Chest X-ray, AP view. Patient: 25 years old, sex M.
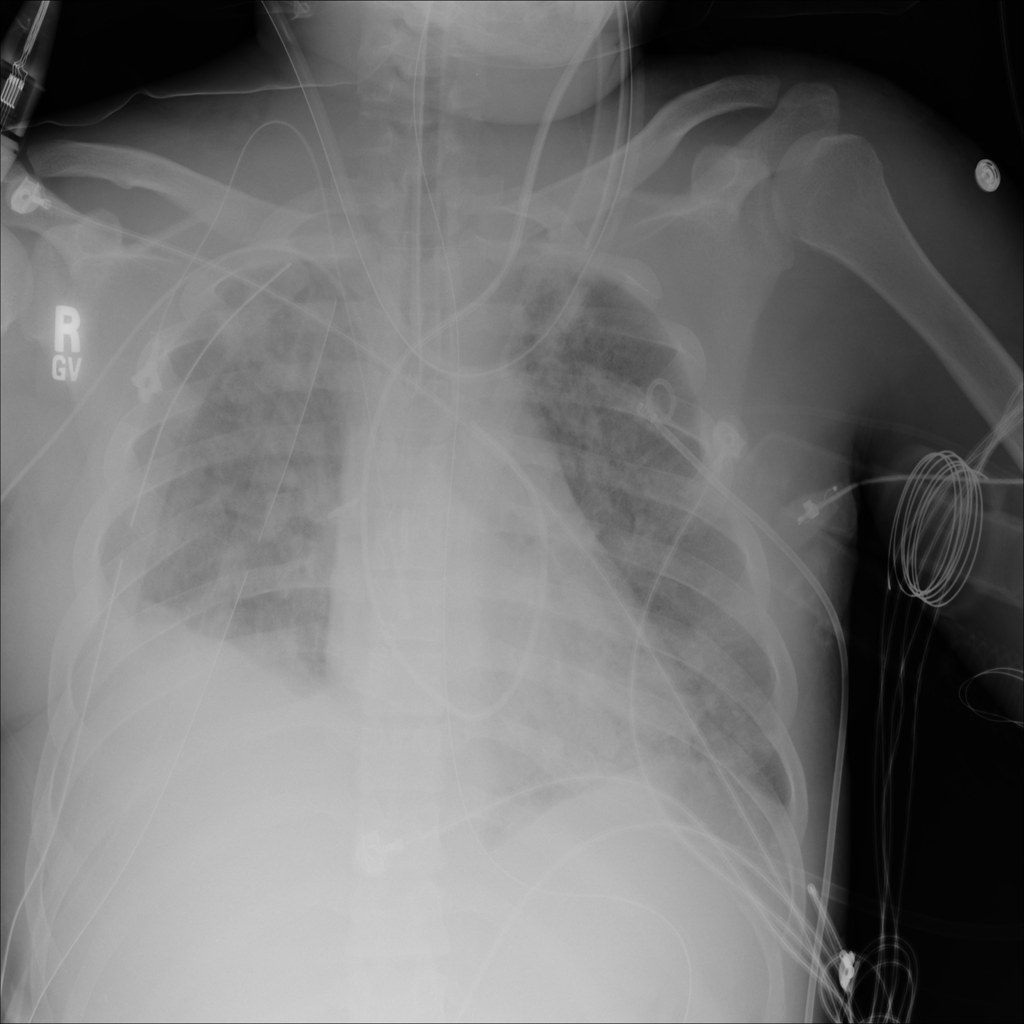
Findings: Infiltration